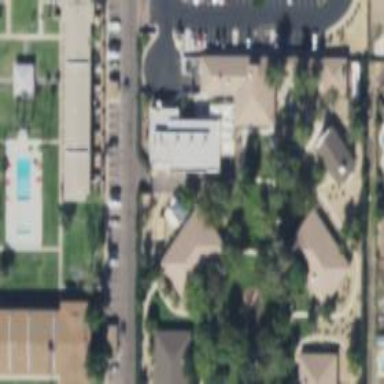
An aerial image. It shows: Healthcare facility identified as hospital.